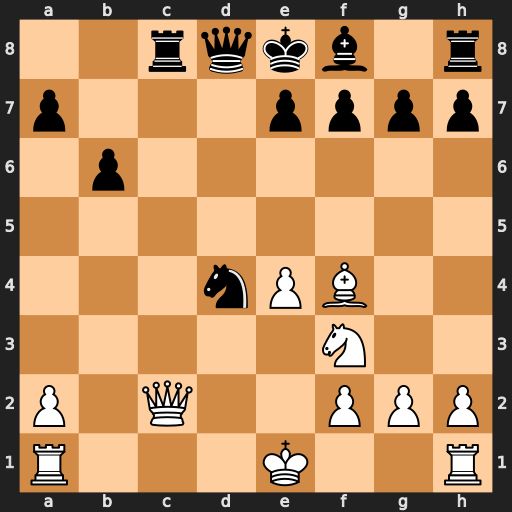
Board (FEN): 2rqkb1r/p3pppp/1p6/8/3nPB2/5N2/P1Q2PPP/R3K2R
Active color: w
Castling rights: KQk
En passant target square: -
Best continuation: Qa4+ b5 Qxd4 Qxd4 Nxd4 e5 Bxe5